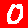
Digit: 0